Question:
I understand everything besides the last line. More specifically the (:x y) part. Why is pointing to 10? Also just to be sure... is the first element in y supposed to be pointing to the whole thing (10 and 20) or just the 20? Thank you!
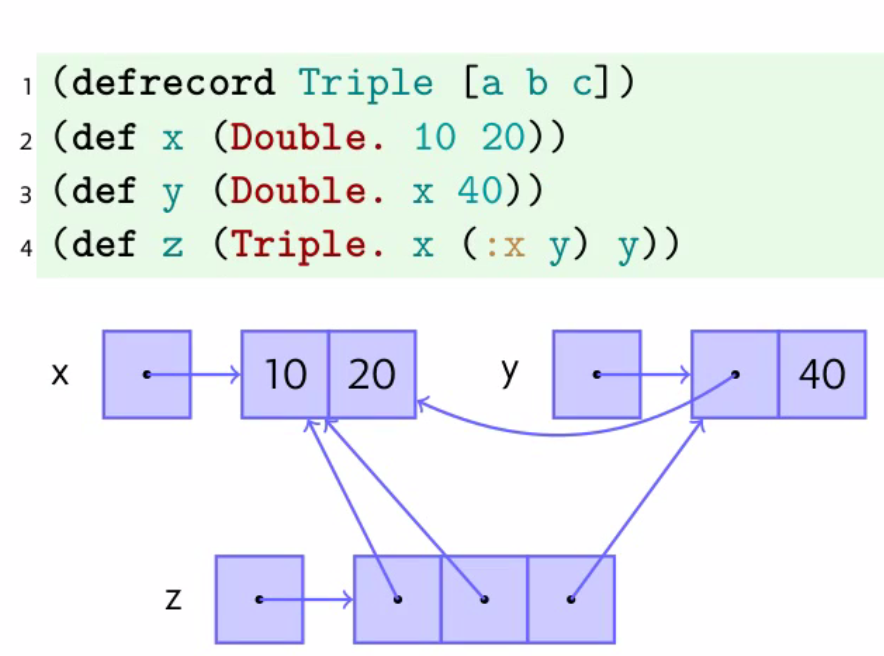
Answer: In clojure, symbols with ':' as a prefix are <URL>'.
If we assume that there's a '(deftype Double [x y])' in your program that doesn't appear in this image, this means in your last form the second element of your Tripple type is the field ':x' or '.x' of the Double 'y', being just the value '(Double. 10, 20)'. You can test this at a REPL if you want...
'''
user> (defrecord MyDouble [x y])
user.MyDouble
user> (defrecord MyTripple [x y z])
user.MyTripple
user> (def x (MyDouble. 10 20))
#'user/x
user> (def y (MyDouble. x 40))
#'user/y
user> (def z (MyTripple. x (:x y) y))
#'user/z
user> z
#user.MyTripple{:x #user.MyDouble{:x 10, :y 20}, :y #user.MyDouble{:x 10, :y 20}, :z #user.MyDouble{:x #user.MyDouble{:x 10, :y 20}, :y 40}}
user> (:x y)
#user.MyDouble{:x 10, :y 20}
'''